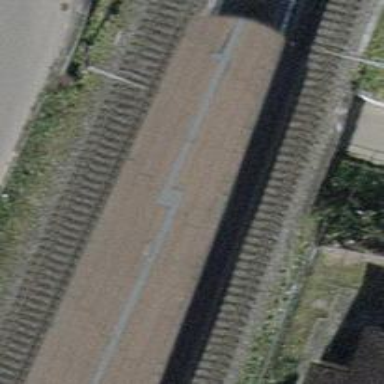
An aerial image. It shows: Set of steps on the road with adjacent ramp.